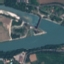
Land use / land cover: River